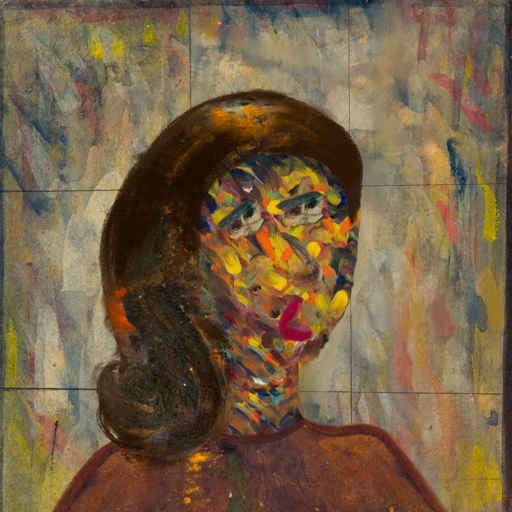
Background: GypsyMother, Head And Neck Side: An_Impression, Face Side: Pipe, Bust: Comrade, Hair Side: Gypsy_Queen, Head Accessory: Blank, Second Necklace: Blank, Necklace: Blank, Baby: Blank